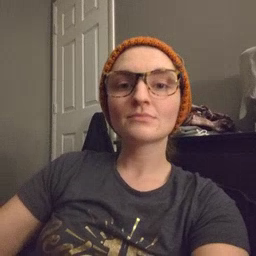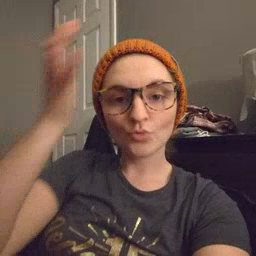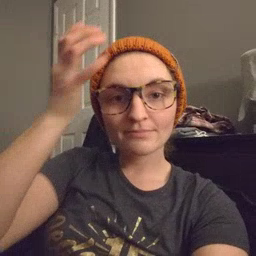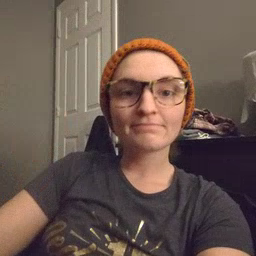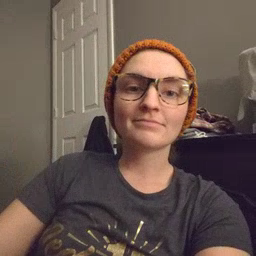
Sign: garbage